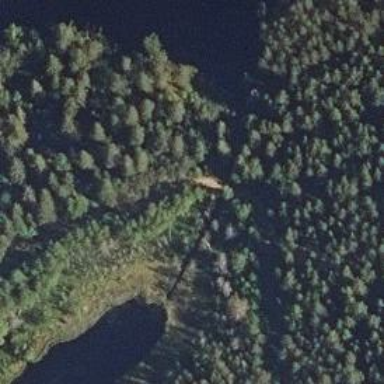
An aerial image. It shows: Intermediate level nordic track.